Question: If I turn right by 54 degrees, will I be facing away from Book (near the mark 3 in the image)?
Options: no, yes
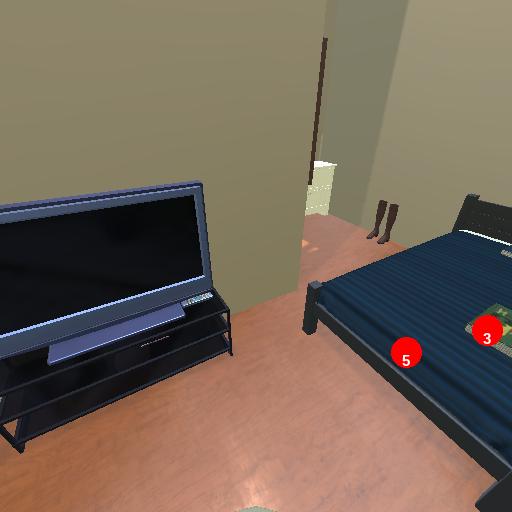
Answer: no